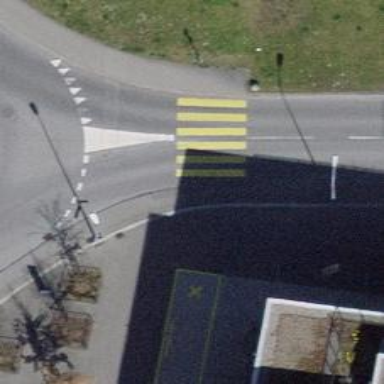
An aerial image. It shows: Zebra crossing with uncontrolled intersection and pedestrian island.